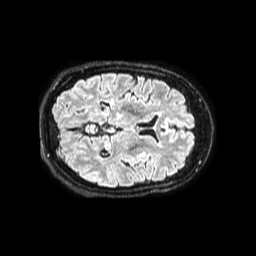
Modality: FLAIR
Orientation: axial
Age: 57
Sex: female
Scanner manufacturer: philips
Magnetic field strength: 1.5 T
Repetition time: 4.8 s
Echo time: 0.3317 s